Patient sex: M
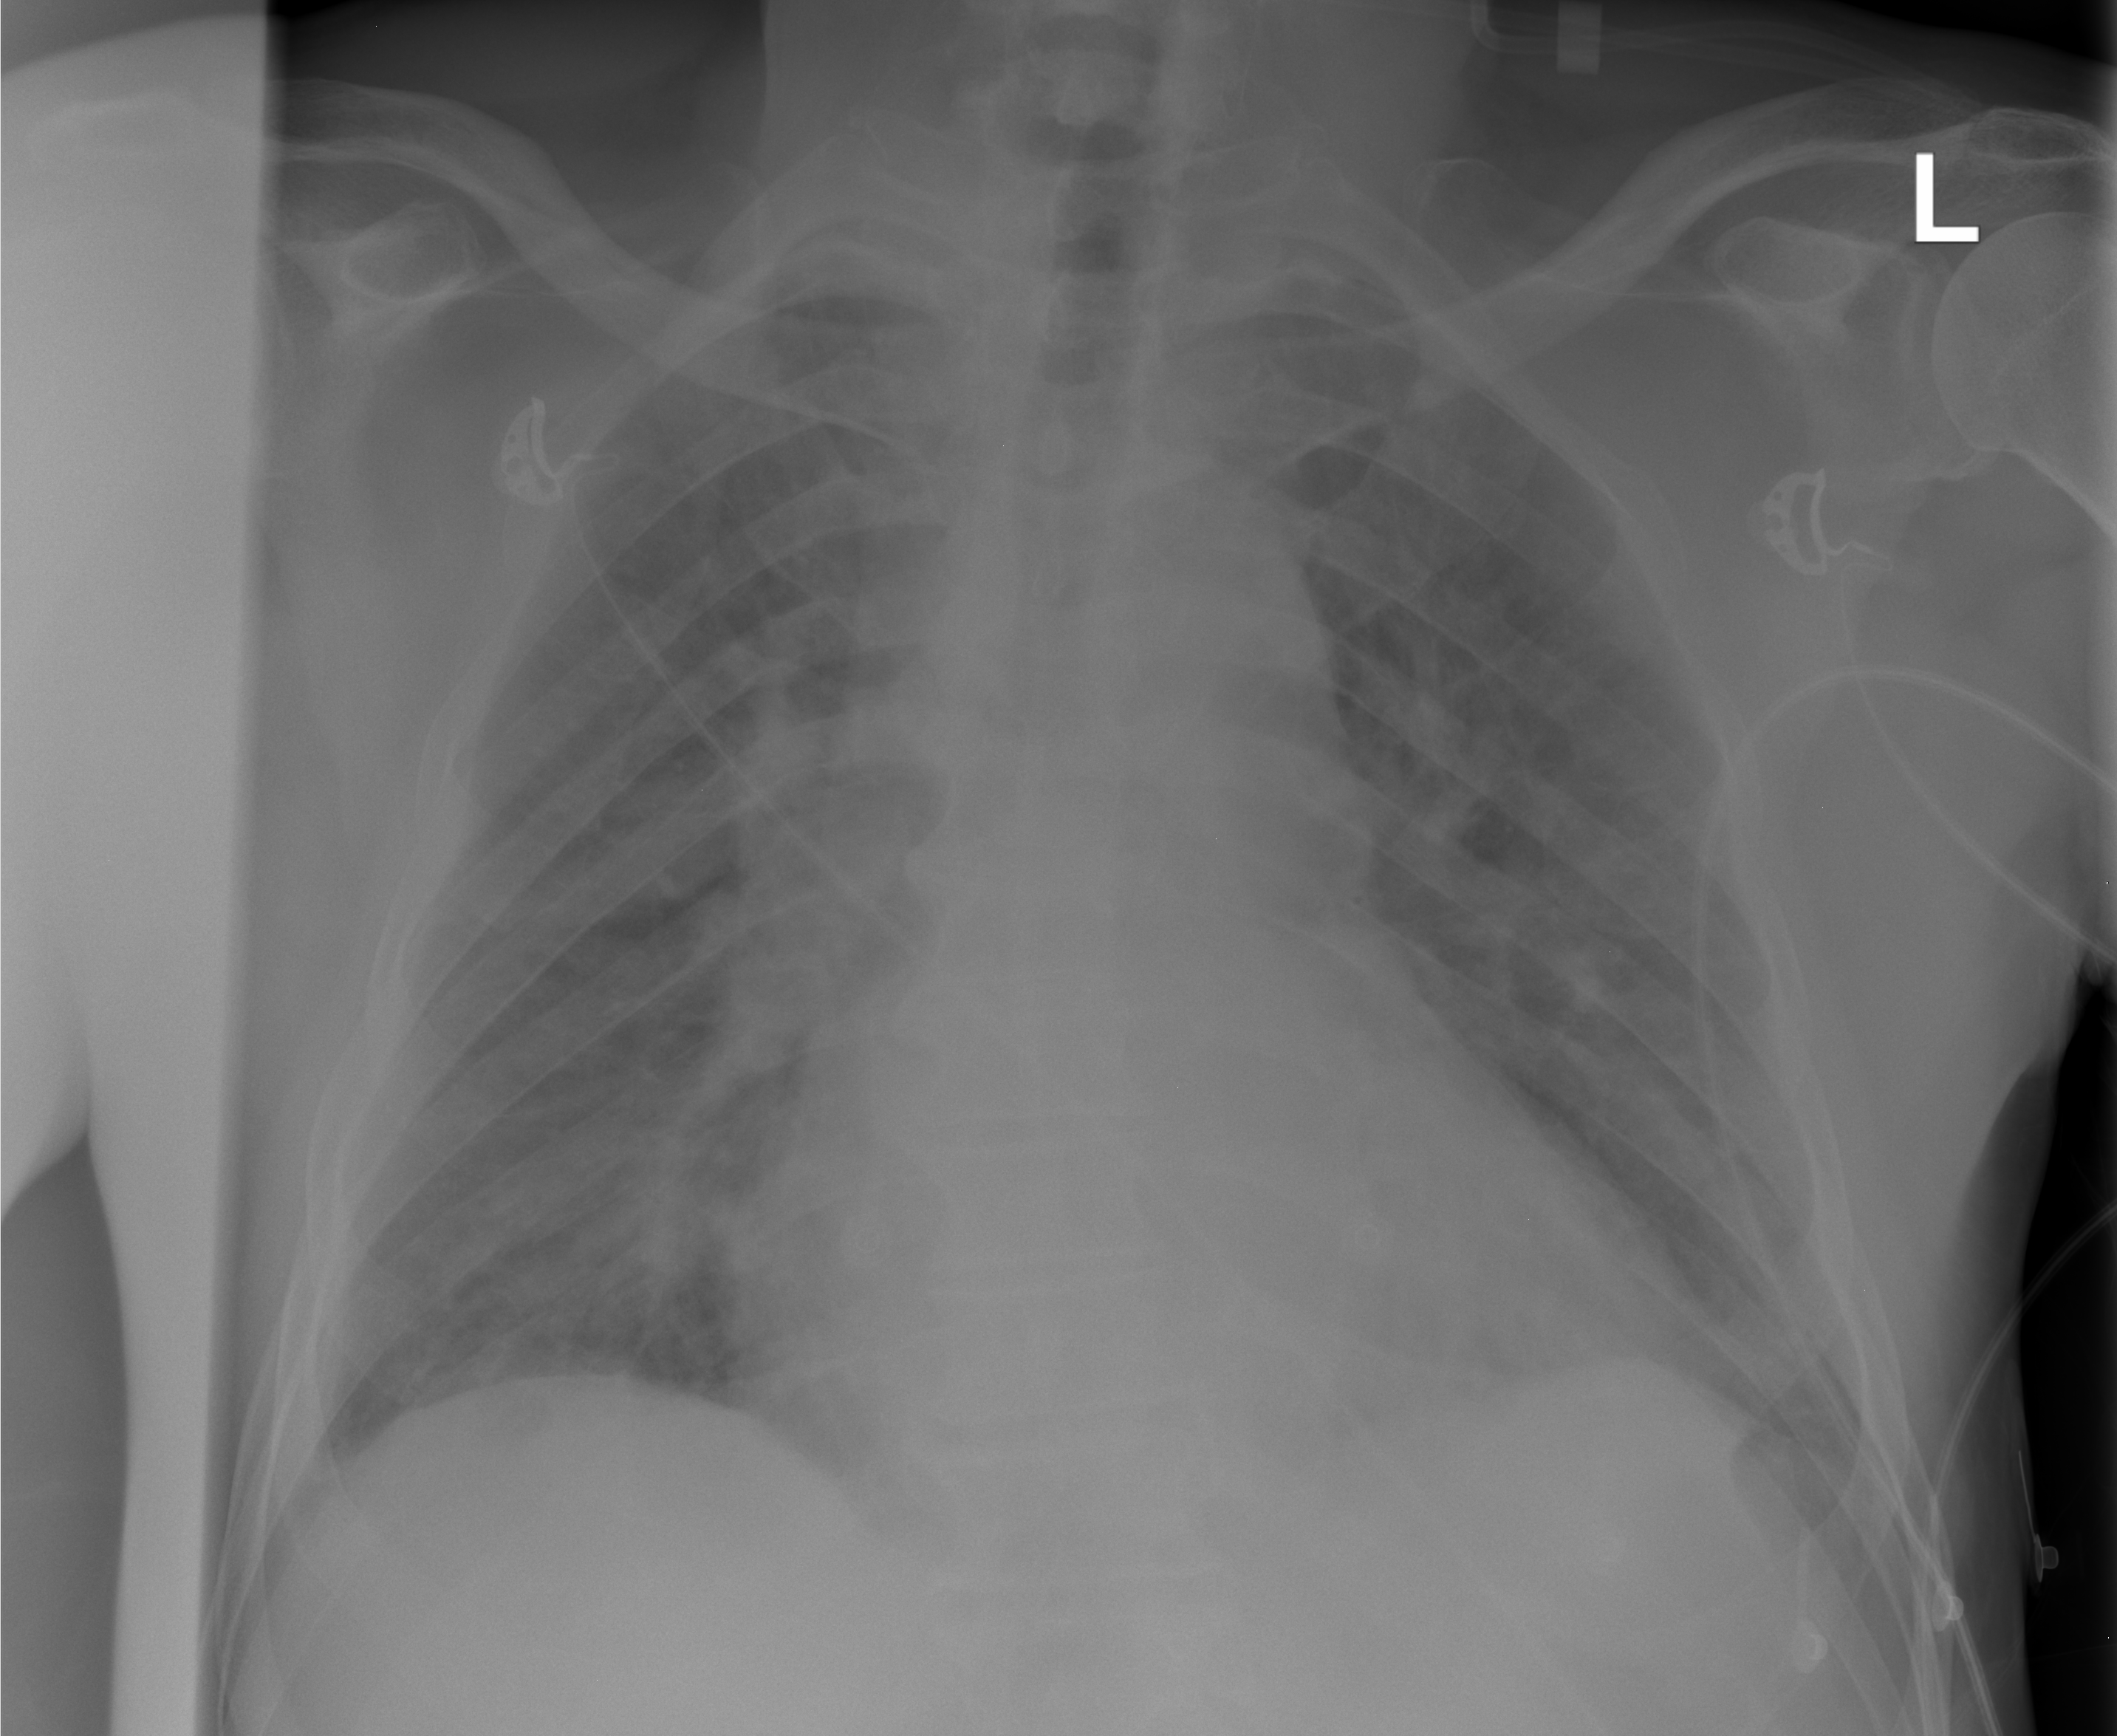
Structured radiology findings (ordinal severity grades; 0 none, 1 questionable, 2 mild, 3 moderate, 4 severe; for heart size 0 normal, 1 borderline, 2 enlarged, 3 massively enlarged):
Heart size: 2
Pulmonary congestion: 3
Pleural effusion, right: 0
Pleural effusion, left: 0
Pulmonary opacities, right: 0
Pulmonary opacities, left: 0
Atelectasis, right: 0
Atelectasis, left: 0